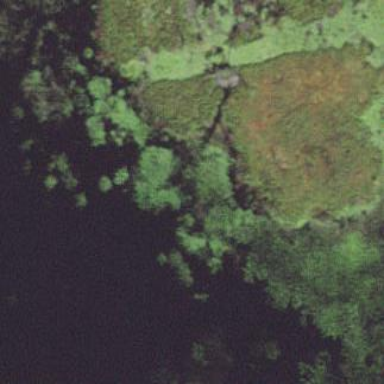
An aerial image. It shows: Marsh wetland.